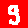
Digit: 9